Interaction volume radius: 10 \u00c5
Interaction volume height: 30 \u00c5
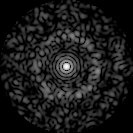
Disorder parameter: 0.827